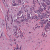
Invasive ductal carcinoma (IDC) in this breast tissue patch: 1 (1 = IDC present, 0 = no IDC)